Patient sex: F
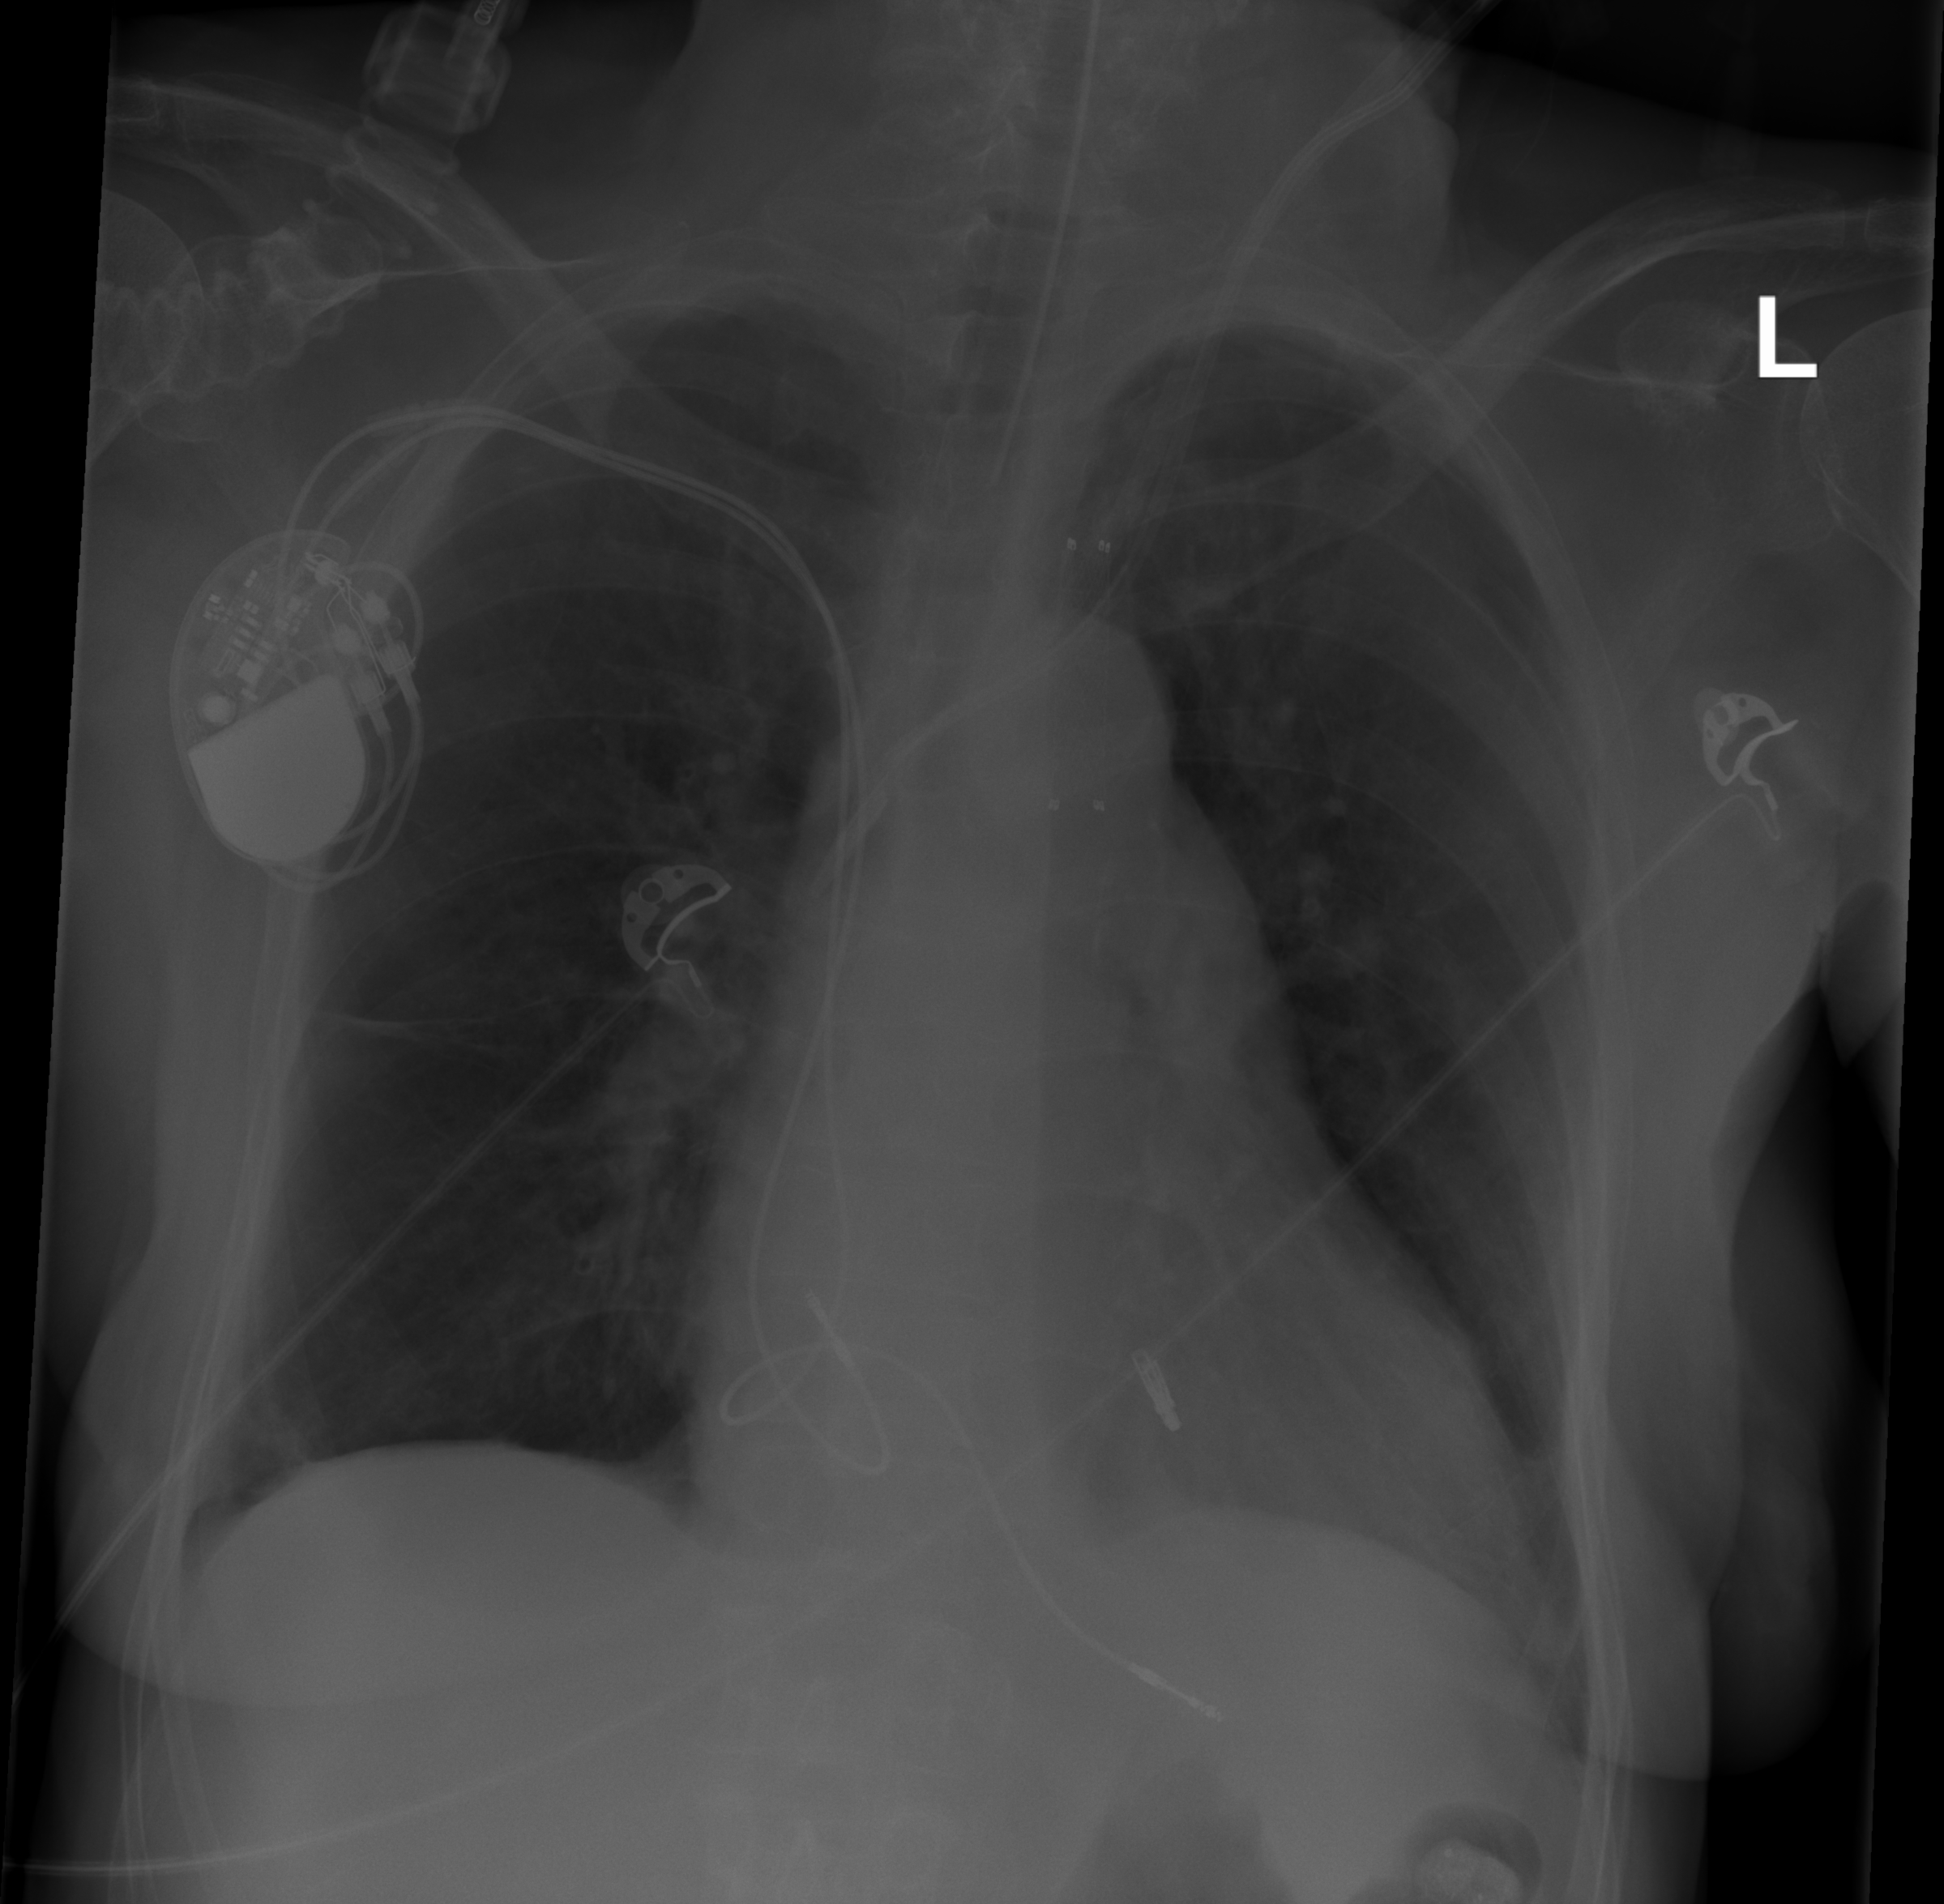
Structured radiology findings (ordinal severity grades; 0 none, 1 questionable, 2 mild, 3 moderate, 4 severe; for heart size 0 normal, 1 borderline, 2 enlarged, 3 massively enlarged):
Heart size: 2
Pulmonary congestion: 0
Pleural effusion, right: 2
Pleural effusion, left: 0
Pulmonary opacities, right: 0
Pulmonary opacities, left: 0
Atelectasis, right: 2
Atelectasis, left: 0